Question: I'm writing an Android app, whoose is based on Fragments, which are inserted inside root emty activity.
For every Fragment I configure separate Toolbar. When I open the first screen-fragment it works fine. The xml, toolbar code and screenshots of this screen
<URL>
'''
<?xml version="1.0" encoding="utf-8"?>
<android.support.v4.widget.DrawerLayout
xmlns:android="http://schemas.android.com/apk/res/android"
xmlns:app="http://schemas.android.com/apk/res-auto"
android:id="@+id/drawer_layout"
android:layout_width="match_parent"
android:layout_height="match_parent"
android:fitsSystemWindows="true">
<android.support.design.widget.CoordinatorLayout
xmlns:android="http://schemas.android.com/apk/res/android"
xmlns:app="http://schemas.android.com/apk/res-auto" android:orientation="vertical"
android:layout_width="match_parent"
android:layout_height="match_parent">
<LinearLayout
android:layout_width="match_parent"
android:layout_height="match_parent"
android:orientation="vertical">
<include
android:id="@+id/toolbar_main"
android:layout_width="match_parent"
android:layout_height="wrap_content"
layout="@layout/layout_toolbar_main"/>
<android.support.v7.widget.RecyclerView
android:id="@+id/listOfClientsWithActions"
android:layout_height="match_parent"
android:scrollbars="vertical"
android:layout_width="match_parent"
android:clipToPadding="false" android:paddingTop="8dp"/>
</LinearLayout>
<android.support.design.widget.FloatingActionButton
android:id="@+id/fabAddContact"
android:layout_width="wrap_content"
android:layout_height="wrap_content"
android:layout_gravity="end|bottom"
android:src="@drawable/ic_baseline_add_white_24"
android:layout_margin="16dp" app:fabSize="normal"/>
</android.support.design.widget.CoordinatorLayout>
<android.support.design.widget.NavigationView
android:id="@+id/nav_view"
android:layout_width="wrap_content"
android:layout_height="match_parent"
android:layout_gravity="start"
android:fitsSystemWindows="true"
app:itemIconTint="@color/drawer_item"
app:menu="@menu/drawer_menu"
app:itemTextAppearance="@style/NavDrawerItem"
app:headerLayout="@layout/nav_header"/>
</android.support.v4.widget.DrawerLayout>
override fun onViewCreated(view: View, savedInstanceState: Bundle?) {
super.onViewCreated(view, savedInstanceState)
initToolbar(view)
}
private fun initToolbar(view: View) {
val toolbar = view.findViewById<Toolbar>(R.id.toolbar_main)
(activity as AppCompatActivity).setSupportActionBar(toolbar)
val actionbar: ActionBar? = (activity as AppCompatActivity).supportActionBar
actionbar?.apply {
setHasOptionsMenu(true)
setDisplayHomeAsUpEnabled(true)
setHomeAsUpIndicator(R.drawable.ic_baseline_menu_white_24)
title = getString(R.string.app_name)
}
}
'''
Then when I open the next Fragment by pushing FAB. The screenshot and code for this screen:

'''
<?xml version="1.0" encoding="utf-8"?>
<LinearLayout
xmlns:android="http://schemas.android.com/apk/res/android"
xmlns:tools="http://schemas.android.com/tools"
xmlns:app="http://schemas.android.com/apk/res-auto"
android:layout_height="match_parent"
android:layout_width="match_parent"
android:background="@android:color/white"
android:paddingBottom="8dp"
android:orientation="vertical">
<include
android:id="@+id/toolbar_add_contact"
android:layout_width="match_parent"
android:layout_height="wrap_content"
layout="@layout/layout_toolbar_add_contact"/>
<ScrollView
android:layout_height="match_parent"
android:layout_width="match_parent"
android:orientation="vertical">
<LinearLayout
android:layout_width="match_parent"
android:layout_height="wrap_content"
android:orientation="vertical">
<EditText
android:id="@+id/editTextName"
android:inputType="textPersonName"
android:hint="@string/name"
tools:text="Fedorov Aleksei"
android:theme="@style/CustomEditTextTheme"
style="@style/AddContactEditTextBasicStyle"/>
<EditText
android:id="@+id/editTextPhone"
android:digits="<PHONE>+-() "
android:inputType="number"
android:hint="@string/phone_number"
android:theme="@style/CustomEditTextTheme"
style="@style/AddContactEditTextBasicStyle"/>
<EditText
android:id="@+id/editTextEmail"
android:inputType="textEmailAddress"
android:hint="@string/email"
tools:text="aleksey.fedorovjob@mail.ru"
android:theme="@style/CustomEditTextTheme"
style="@style/AddContactEditTextBasicStyle"/>
<com.winwin_tech.fixapp.fixapp.util.CustomEditText
android:id="@+id/editTextClientType"
android:theme="@style/CustomEditTextTheme"
android:layout_width="match_parent"
android:layout_height="wrap_content"
app:hintText="@string/client_type"
app:starterText="@string/seller"
style="@style/AddContactEditTextBasicStyle"/>
<com.winwin_tech.fixapp.fixapp.util.CustomEditText
android:id="@+id/editTextObjectType"
android:theme="@style/CustomEditTextTheme"
android:layout_width="match_parent"
android:layout_height="wrap_content"
app:hintText="@string/object_type"
app:starterText="@string/apartments"
style="@style/AddContactEditTextBasicStyle"/>
<EditText
android:id="@+id/editTextAddress"
android:inputType="textPostalAddress"
android:hint="@string/address"
tools:text="pr. Novgorodskii, d. 158"
android:theme="@style/CustomEditTextTheme"
style="@style/AddContactEditTextBasicStyle"/>
<faranjit.currency.edittext.CurrencyEditText
android:id="@+id/editTextPrice"
android:inputType="numberDecimal"
android:hint="@string/price"
app:showSymbol="false"
app:groupDivider="."
app:monetaryDivider="."
tools:text="3.200.000"
android:theme="@style/CustomEditTextTheme"
style="@style/AddContactEditTextBasicStyle"/>
<EditText
android:id="@+id/editTextLocation"
android:inputType="textPostalAddress"
android:hint="@string/location"
tools:text="Moskovskii raion"
android:theme="@style/CustomEditTextTheme"
style="@style/AddContactEditTextBasicStyle"/>
<com.winwin_tech.fixapp.fixapp.util.CustomEditText
android:id="@+id/editTextWcCount"
android:layout_width="match_parent"
android:layout_height="wrap_content"
android:theme="@style/CustomEditTextTheme"
android:paddingBottom="0dp"
app:hintText="@string/wc_count"
app:starterText="0"
style="@style/AddContactEditTextBasicStyle"/>
<com.winwin_tech.fixapp.fixapp.util.CustomEditText
android:id="@+id/editTextBrCount"
android:layout_width="match_parent"
android:layout_height="wrap_content"
android:theme="@style/CustomEditTextTheme"
app:hintText="@string/br_count"
app:starterText="0"
style="@style/AddContactEditTextBasicStyle"/>
<com.winwin_tech.fixapp.fixapp.util.CustomEditText
android:id="@+id/editTextAction"
android:layout_width="match_parent"
android:layout_height="wrap_content"
android:theme="@style/CustomEditTextTheme"
app:hintText="@string/action"
app:starterText="@string/call"
style="@style/AddContactEditTextBasicStyle"/>
<com.winwin_tech.fixapp.fixapp.util.CustomEditText
android:id="@+id/editTextDate"
android:layout_width="match_parent"
android:layout_height="wrap_content"
android:theme="@style/CustomEditTextTheme"
app:hintText="@string/date"
app:starterText="01.01.1970"
style="@style/AddContactEditTextBasicStyle"/>
<com.winwin_tech.fixapp.fixapp.util.CustomEditText
android:id="@+id/editTextTime"
android:layout_width="match_parent"
android:layout_height="wrap_content"
android:theme="@style/CustomEditTextTheme"
app:hintText="@string/time"
app:starterText="12:00"
style="@style/AddContactEditTextBasicStyle"/>
</LinearLayout>
</ScrollView>
</LinearLayout>
override fun onViewCreated(view: View, savedInstanceState: Bundle?) {
super.onViewCreated(view, savedInstanceState)
initToolbar(view)
}
private fun initToolbar(view: View) {
val toolbar = view.findViewById<Toolbar>(R.id.toolbar_add_contact)
(activity as AppCompatActivity).setSupportActionBar(toolbar)
val actionbar: ActionBar? = (activity as AppCompatActivity).supportActionBar
actionbar?.apply {
setHasOptionsMenu(true)
setDisplayHomeAsUpEnabled(true)
}
}
'''
As you can see om the second screen there is strange space above toolbar. So that's my issue and I don't know how to fix it. Please show how to resolve it.
P.S Th layout of add_contact_toolbar
'''
<?xml version="1.0" encoding="utf-8"?>
<android.support.v7.widget.Toolbar
xmlns:android="http://schemas.android.com/apk/res/android"
xmlns:app="http://schemas.android.com/apk/res-auto"
xmlns:tools="http://schemas.android.com/tools"
android:theme="@style/ThemeOverlay.AppCompat.ActionBar"
android:layout_width="match_parent"
android:layout_height="?attr/actionBarSize"
android:elevation="4dp"
android:background="?attr/colorPrimary"
app:title="@string/add_contact"
app:titleTextAppearance="@style/ToolbarTitle"
app:titleTextColor="@android:color/white" app:navigationIcon="@drawable/ic_baseline_close_white_24"
tools:menu="@menu/menu_add_contact_screen"/>
'''
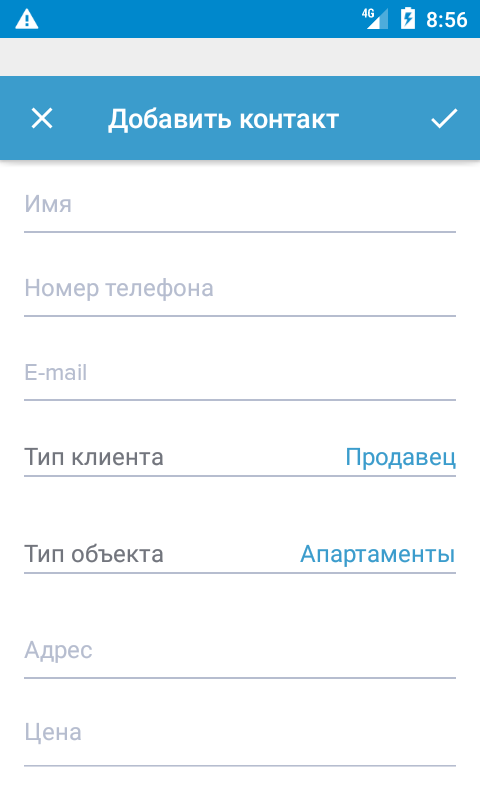
Answer: It might be related to the use of "android:fitsSystemWindows="true", since your layout takes the statusbar height into account. Try fiddling around with that value.